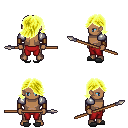
a pixel art fantasy rpg character, male body template, human, dark skin, steel arm armor, red pants, gold swoop hairstyle, leather bracers, gray slippers, spear, four views (front, back, left, right), 2x2 character sprite sheet, small pixel art, hard edges, no anti-aliasing